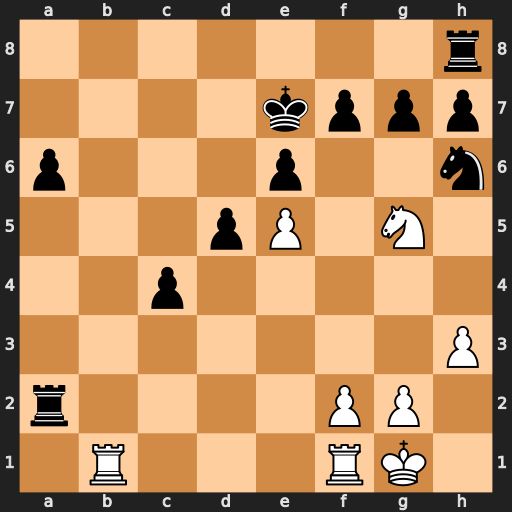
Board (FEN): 7r/4kppp/p3p2n/3pP1N1/2p5/7P/r4PP1/1R3RK1
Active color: w
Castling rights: -
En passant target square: -
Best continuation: Rb7+ Kd8 Rb8+ Kc7 Rxh8